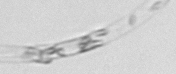
Label: Guinardia_striata